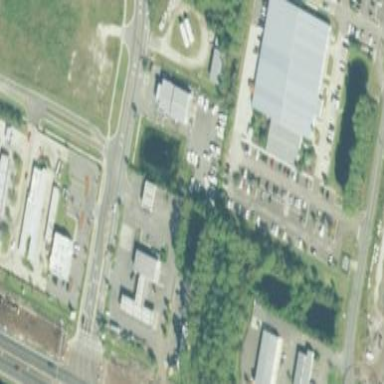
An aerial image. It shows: Commercial area.